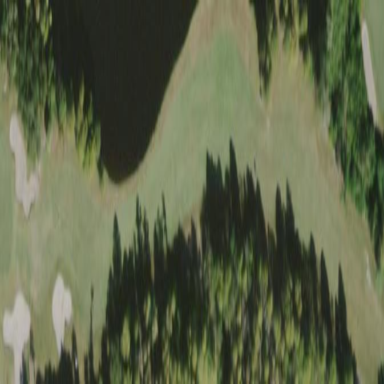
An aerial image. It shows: Scenic golf fairway.